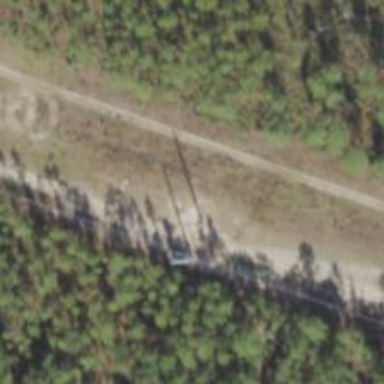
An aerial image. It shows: Power pole.